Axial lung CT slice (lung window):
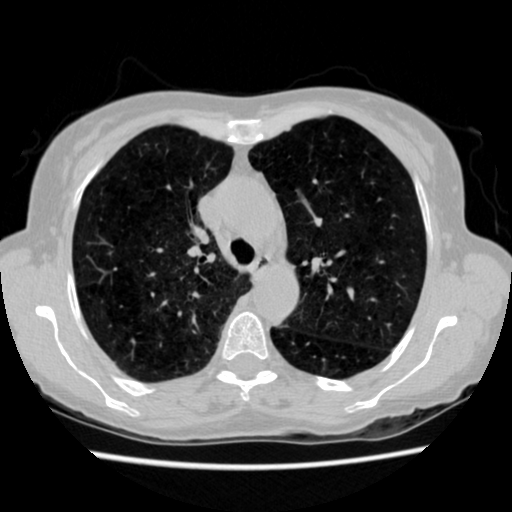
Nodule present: no